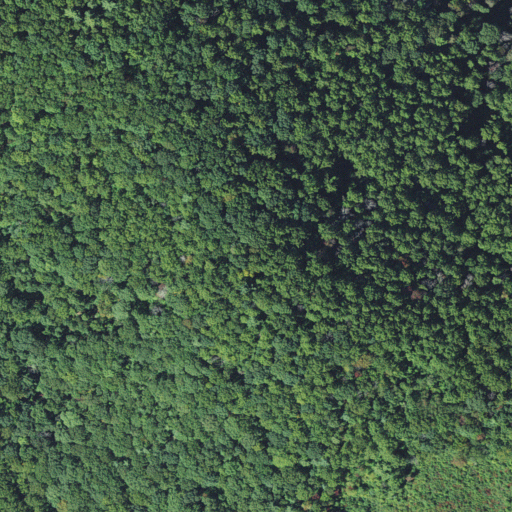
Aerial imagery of mountain in North Carolina named Brittain Mountain containing only deciduous forest